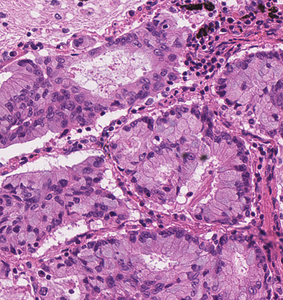
Tumor epithelial tissue: yes
Tumor-associated stroma tissue: yes
Normal tissue: no